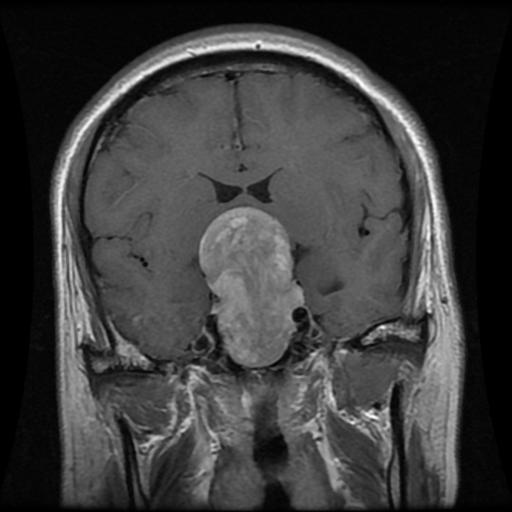
Label: pituitary